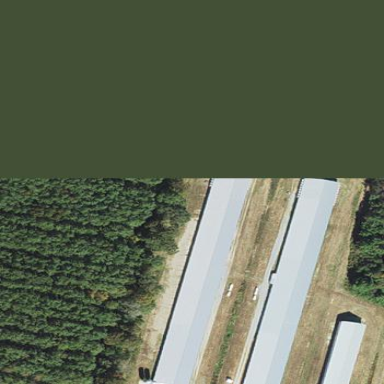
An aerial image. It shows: Farm auxiliary building.